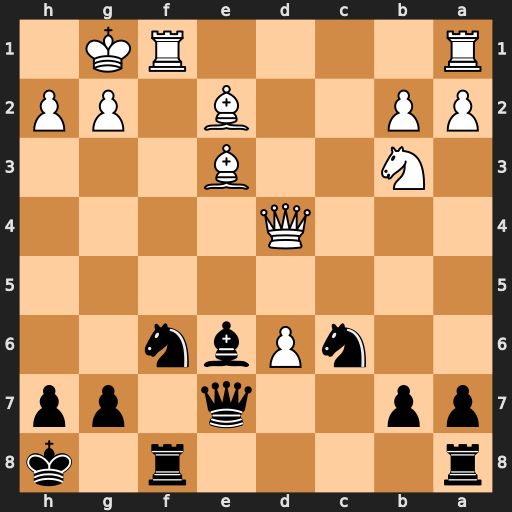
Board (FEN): r4r1k/pp2q1pp/2nPbn2/8/3Q4/1N2B3/PP2B1PP/R4RK1
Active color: b
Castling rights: -
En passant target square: -
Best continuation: Nxd4 dxe7 Nxe2+